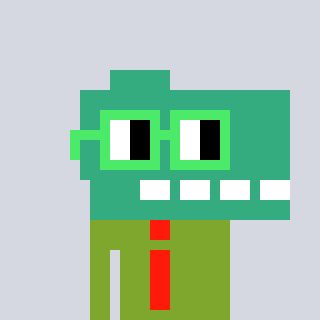
a pixel art character with square light green glasses, a dino-shaped head and a slimegreen-colored body on a cool background